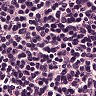
Metastatic tissue present: no